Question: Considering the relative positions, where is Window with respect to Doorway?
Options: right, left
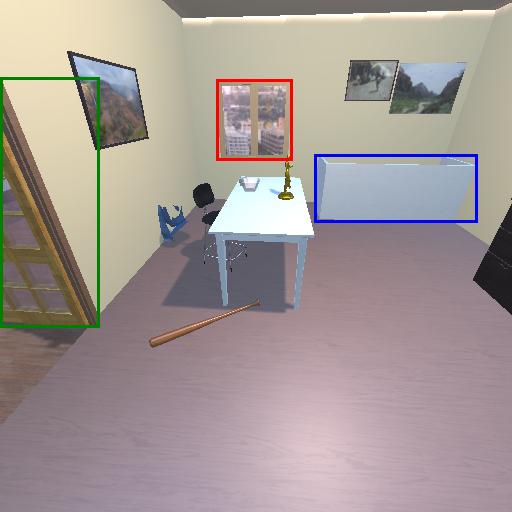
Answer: right